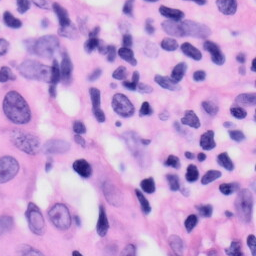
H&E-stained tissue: Skin